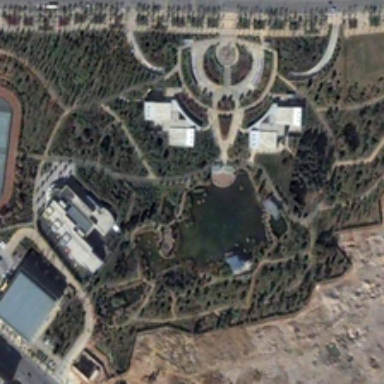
Many green trees and a pon are in a park near a road .